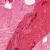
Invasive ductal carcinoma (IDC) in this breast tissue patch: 0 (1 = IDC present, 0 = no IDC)